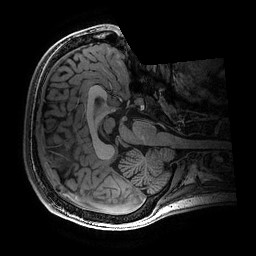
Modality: T1w
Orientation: axial
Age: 20
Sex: male
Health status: healthy
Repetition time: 2.53 s
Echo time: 0.0034 s